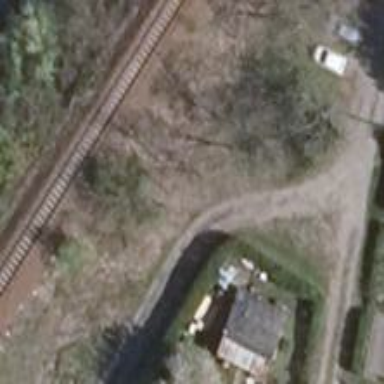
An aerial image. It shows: Driveway made of ground surface.